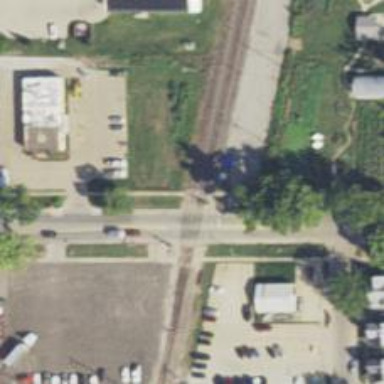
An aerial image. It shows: Railway crossing.